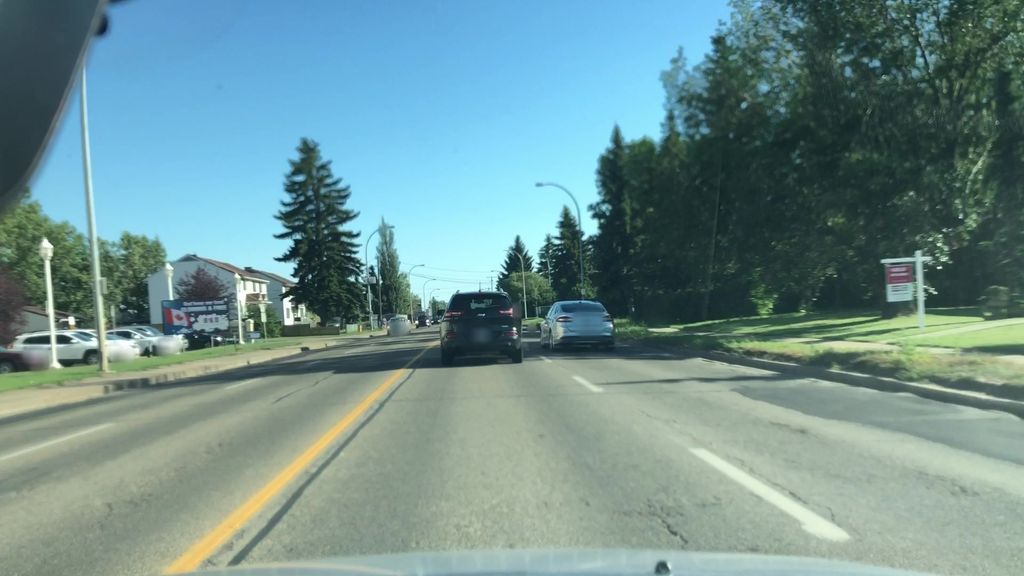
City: edmonton